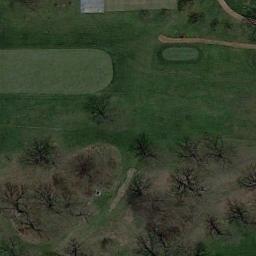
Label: golf_course